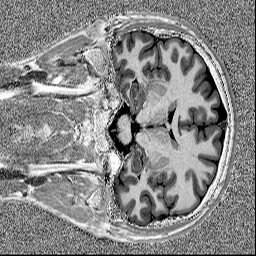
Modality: MP2RAGE
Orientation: coronal
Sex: male